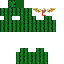
A female human skin with green skin, wearing brown long hair dressed in a blue hoodie and red pants, featuring a closed mouth.